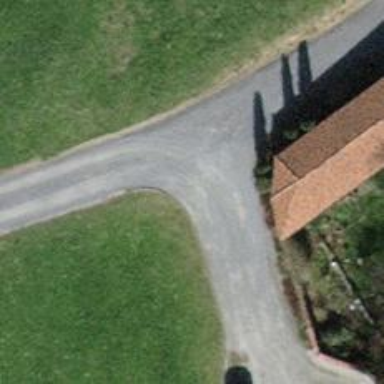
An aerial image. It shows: Driveway leading to service road.